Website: crate-barrel
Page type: billing-address
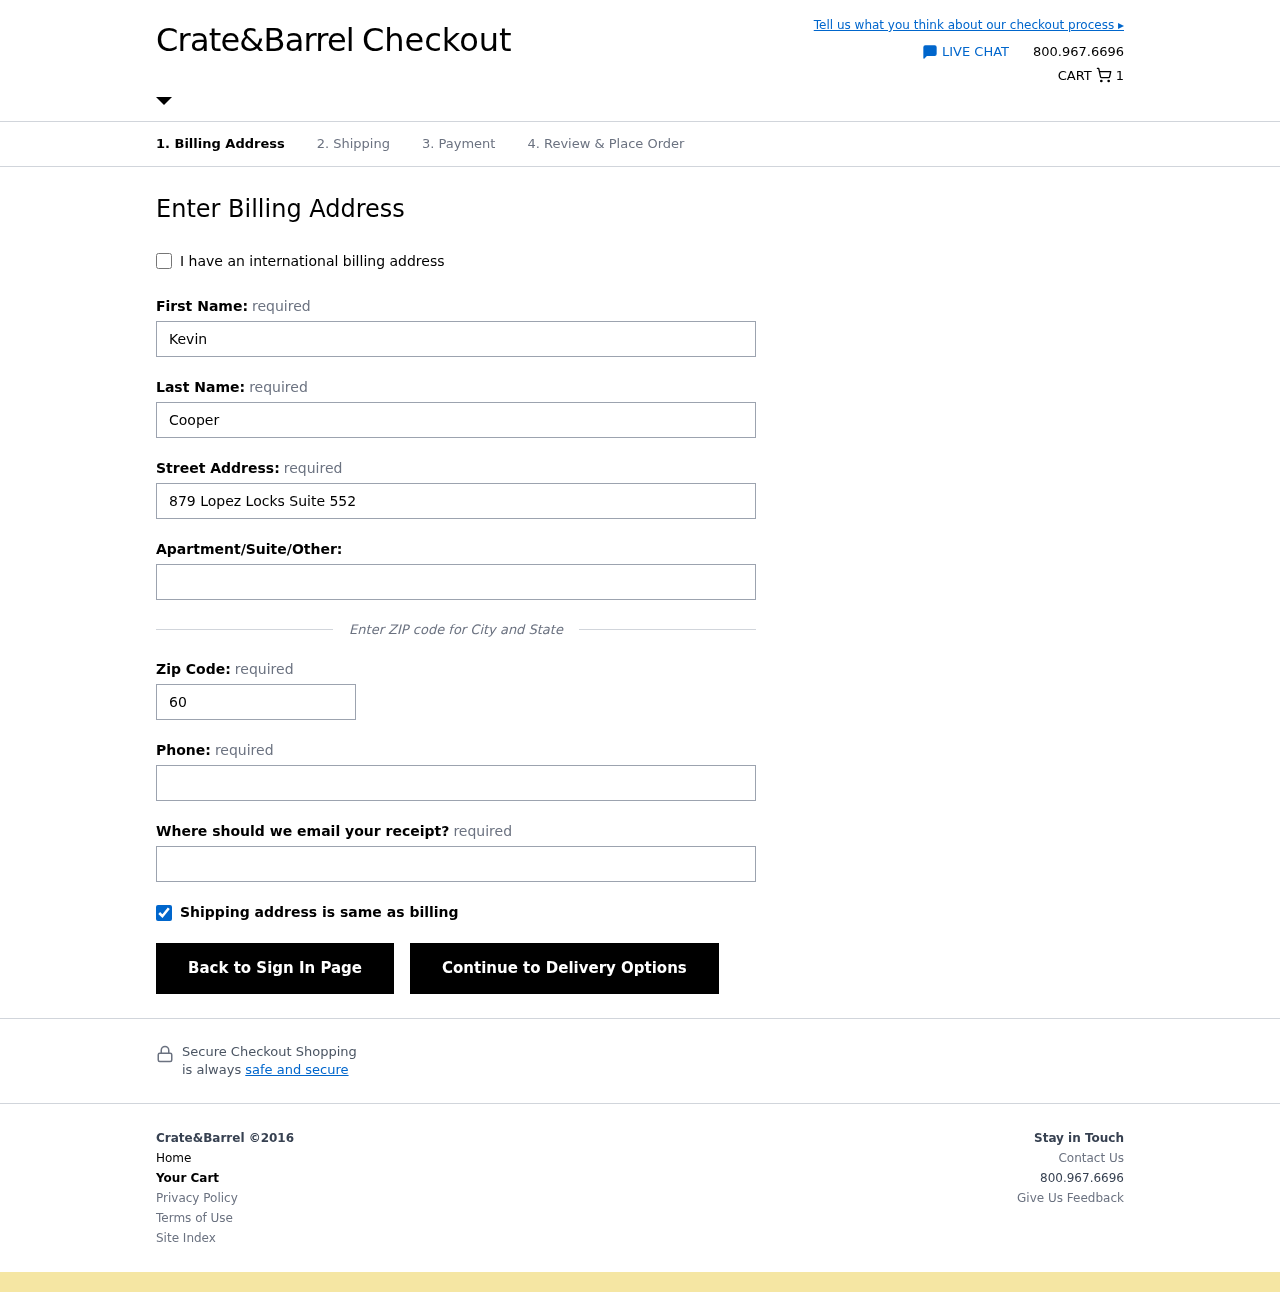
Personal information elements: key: PII_EMAIL
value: kcooper@hotmail.com
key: PII_FIRSTNAME
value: Kevin
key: PII_LASTNAME
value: Cooper
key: PII_PHONE
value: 3535368657
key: PII_POSTCODE
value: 60778
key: PII_STREET
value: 879 Lopez Locks Suite 552
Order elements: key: ORDER_NUM_ITEMS
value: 1